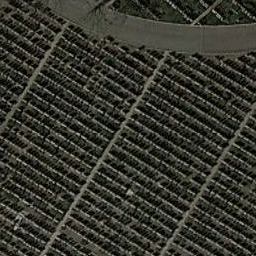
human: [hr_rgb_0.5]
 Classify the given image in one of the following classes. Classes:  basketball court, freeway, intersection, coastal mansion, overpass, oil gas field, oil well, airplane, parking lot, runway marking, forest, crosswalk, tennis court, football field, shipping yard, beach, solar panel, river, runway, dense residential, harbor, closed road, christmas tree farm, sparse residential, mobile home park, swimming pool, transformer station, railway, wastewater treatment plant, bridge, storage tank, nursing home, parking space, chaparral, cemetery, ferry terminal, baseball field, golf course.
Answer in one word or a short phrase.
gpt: cemetery